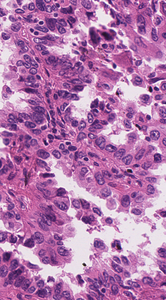
Tumor epithelial tissue: yes
Tumor-associated stroma tissue: no
Normal tissue: no